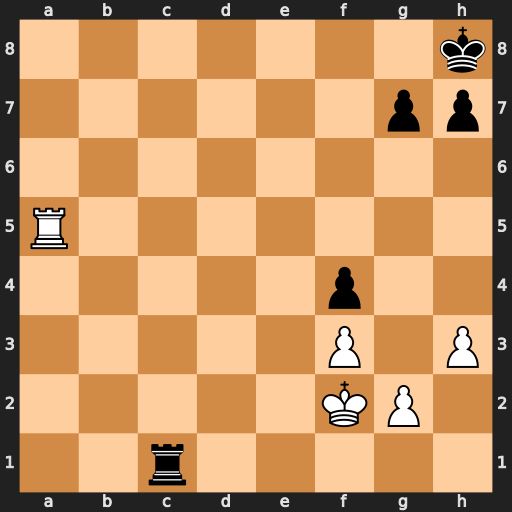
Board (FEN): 7k/6pp/8/R7/5p2/5P1P/5KP1/2r5
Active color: w
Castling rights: -
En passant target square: -
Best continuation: Ra8+ Rc8 Rxc8#